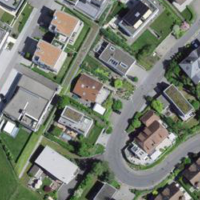
EUNIS habitat code: 54
Species observed at this site:
Silene latifolia
Plantago lanceolata